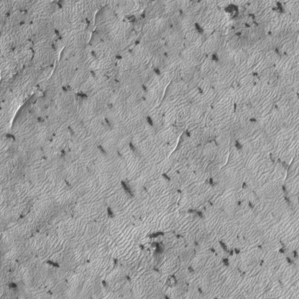
Label: frost